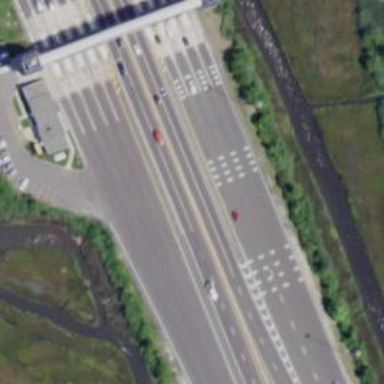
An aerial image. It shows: Urban freeway or expressway.